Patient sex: F
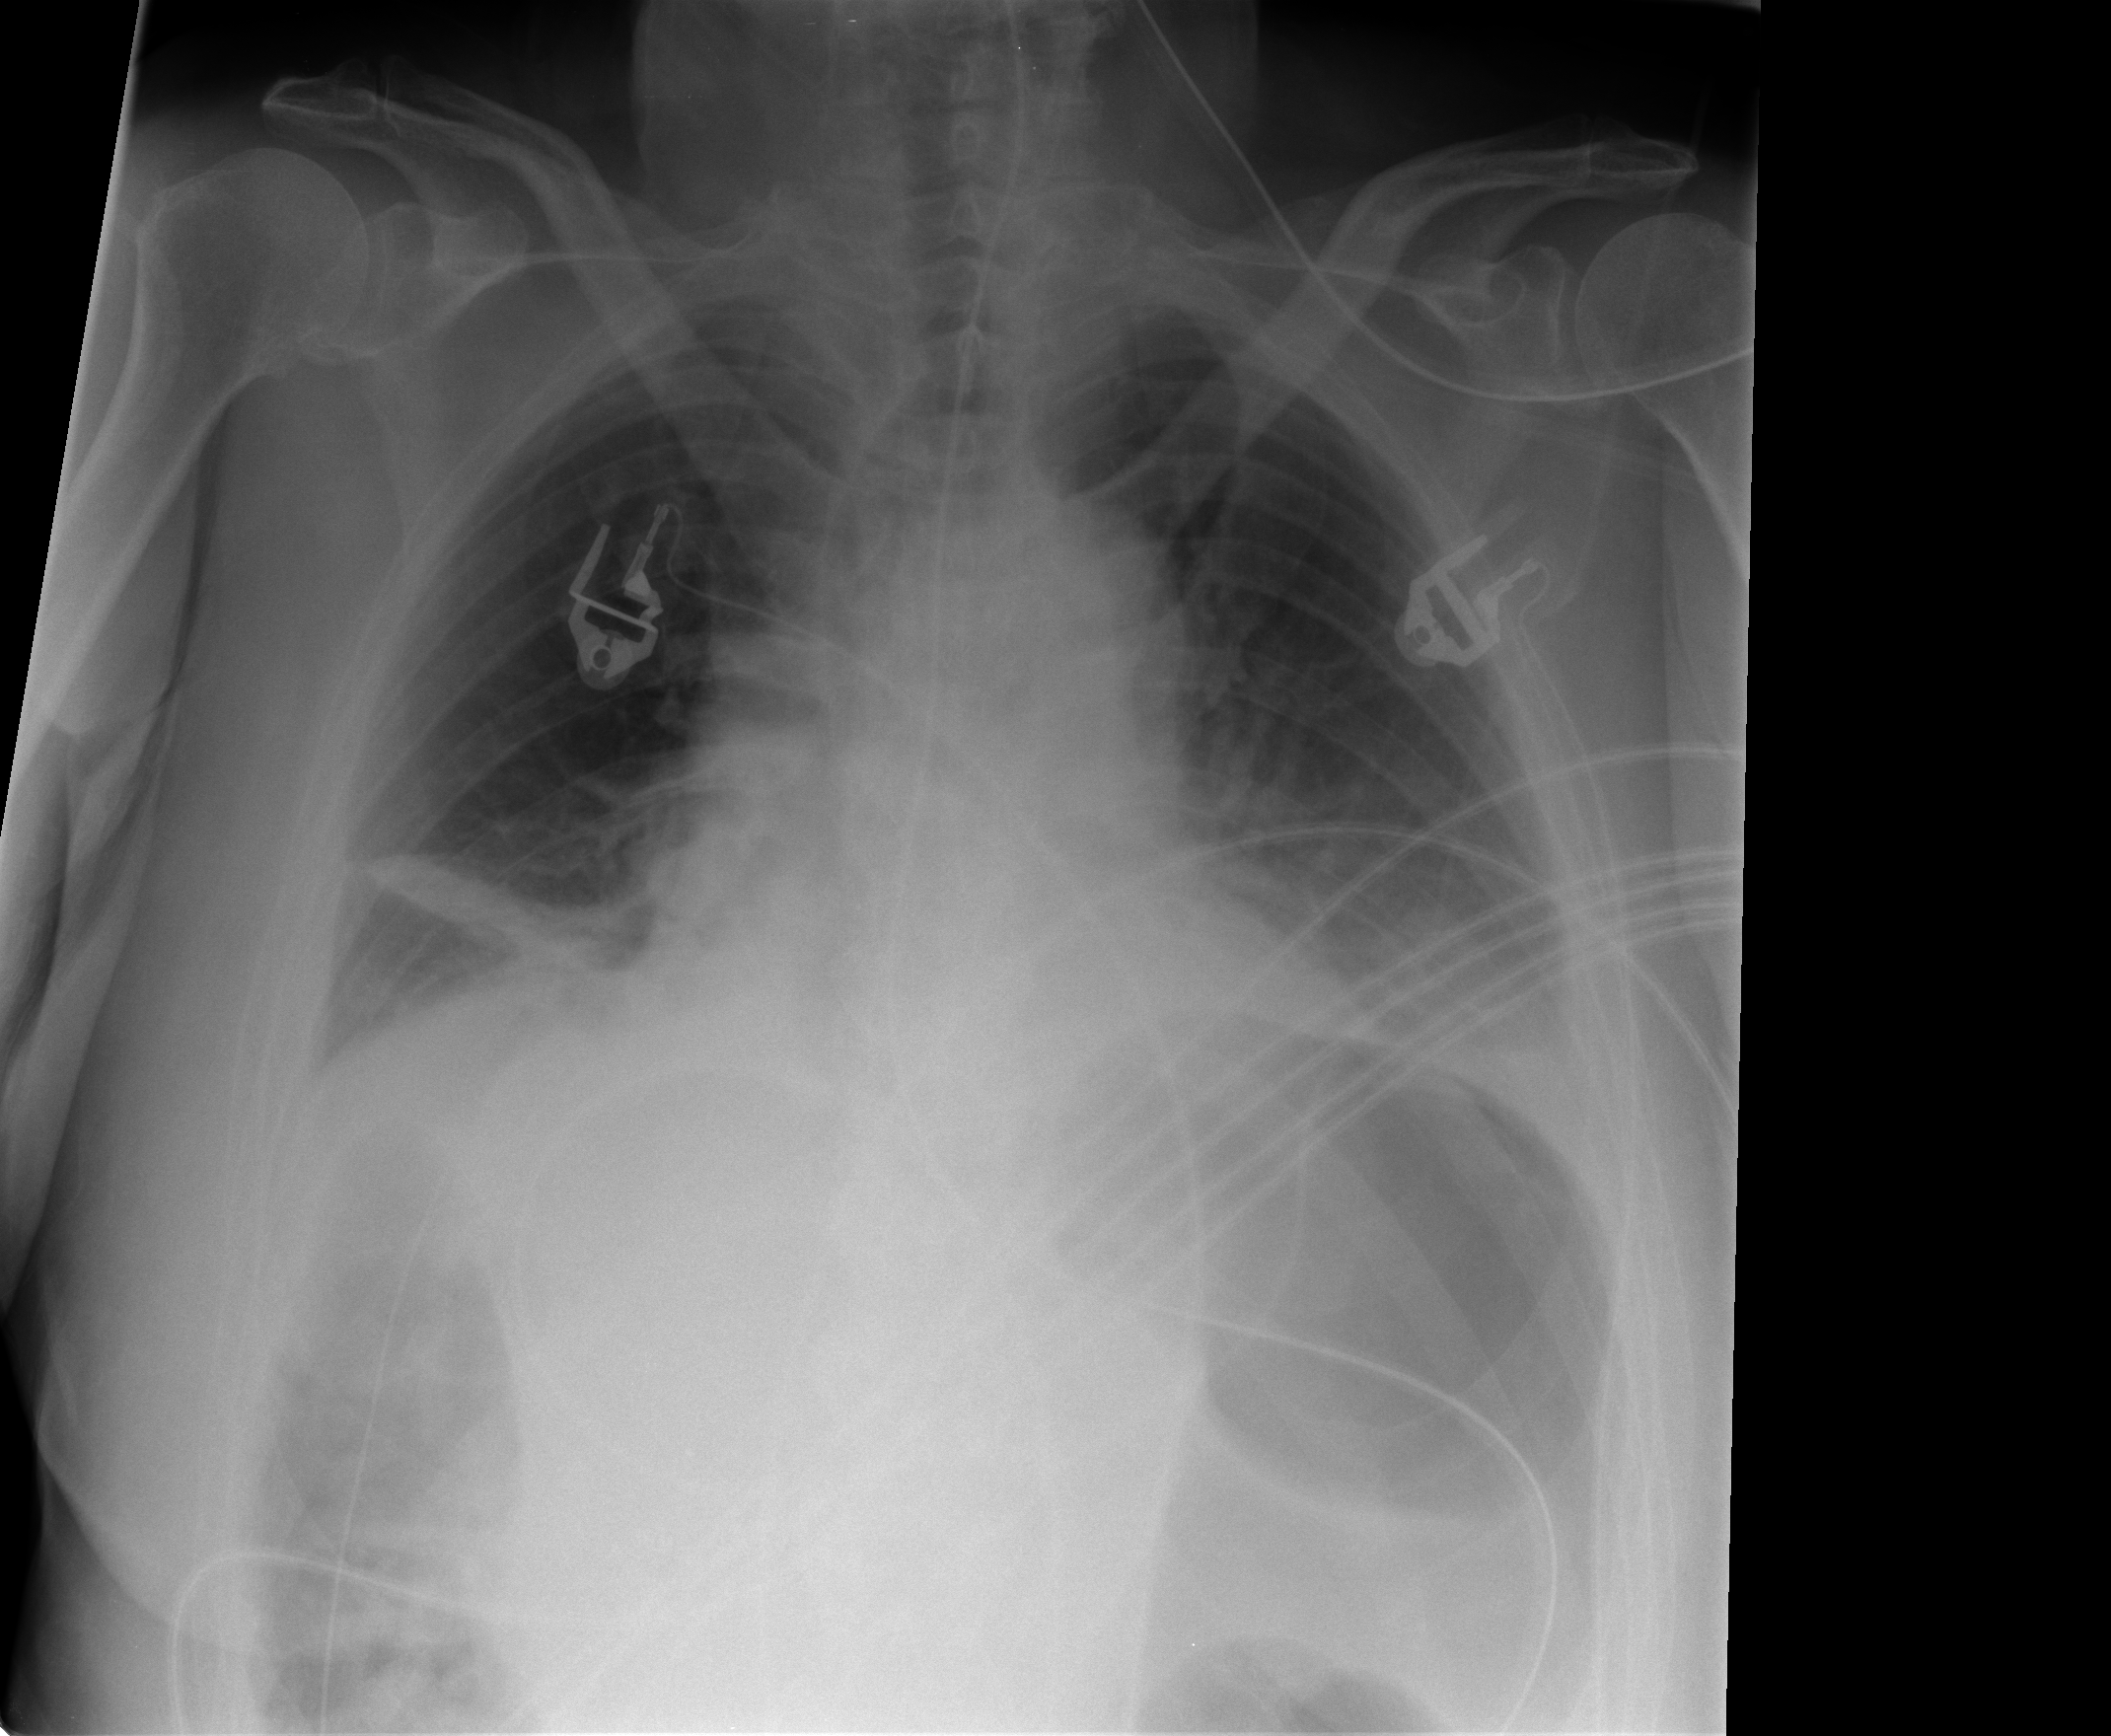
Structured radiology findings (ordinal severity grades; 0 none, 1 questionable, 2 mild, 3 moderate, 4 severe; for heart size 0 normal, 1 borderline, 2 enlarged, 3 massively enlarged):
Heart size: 2
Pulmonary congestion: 0
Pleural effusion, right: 2
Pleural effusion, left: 3
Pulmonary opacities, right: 0
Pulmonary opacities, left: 0
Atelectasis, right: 2
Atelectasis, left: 2